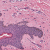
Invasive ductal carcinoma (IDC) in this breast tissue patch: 0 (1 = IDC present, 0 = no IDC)